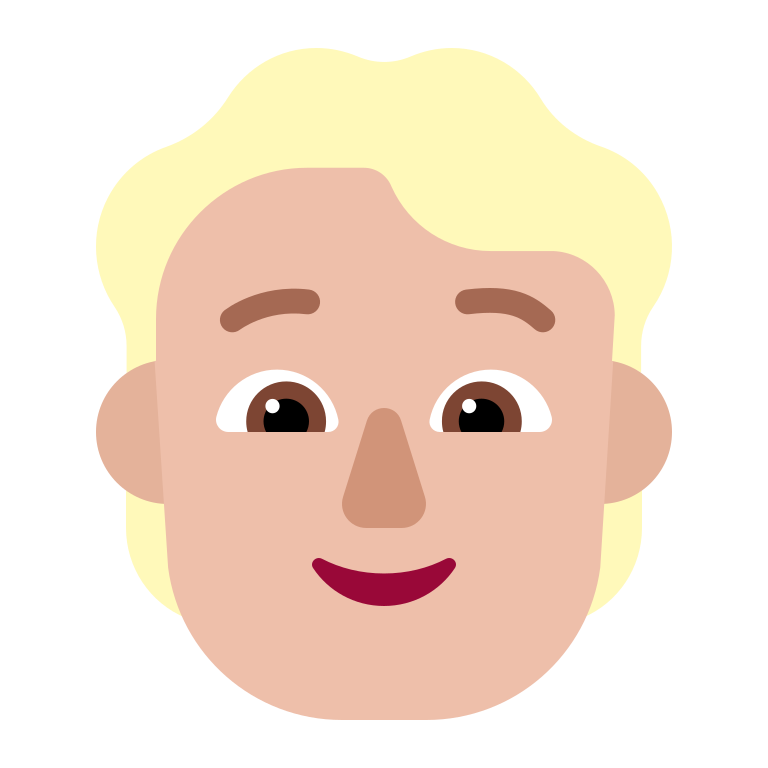
person flat  light